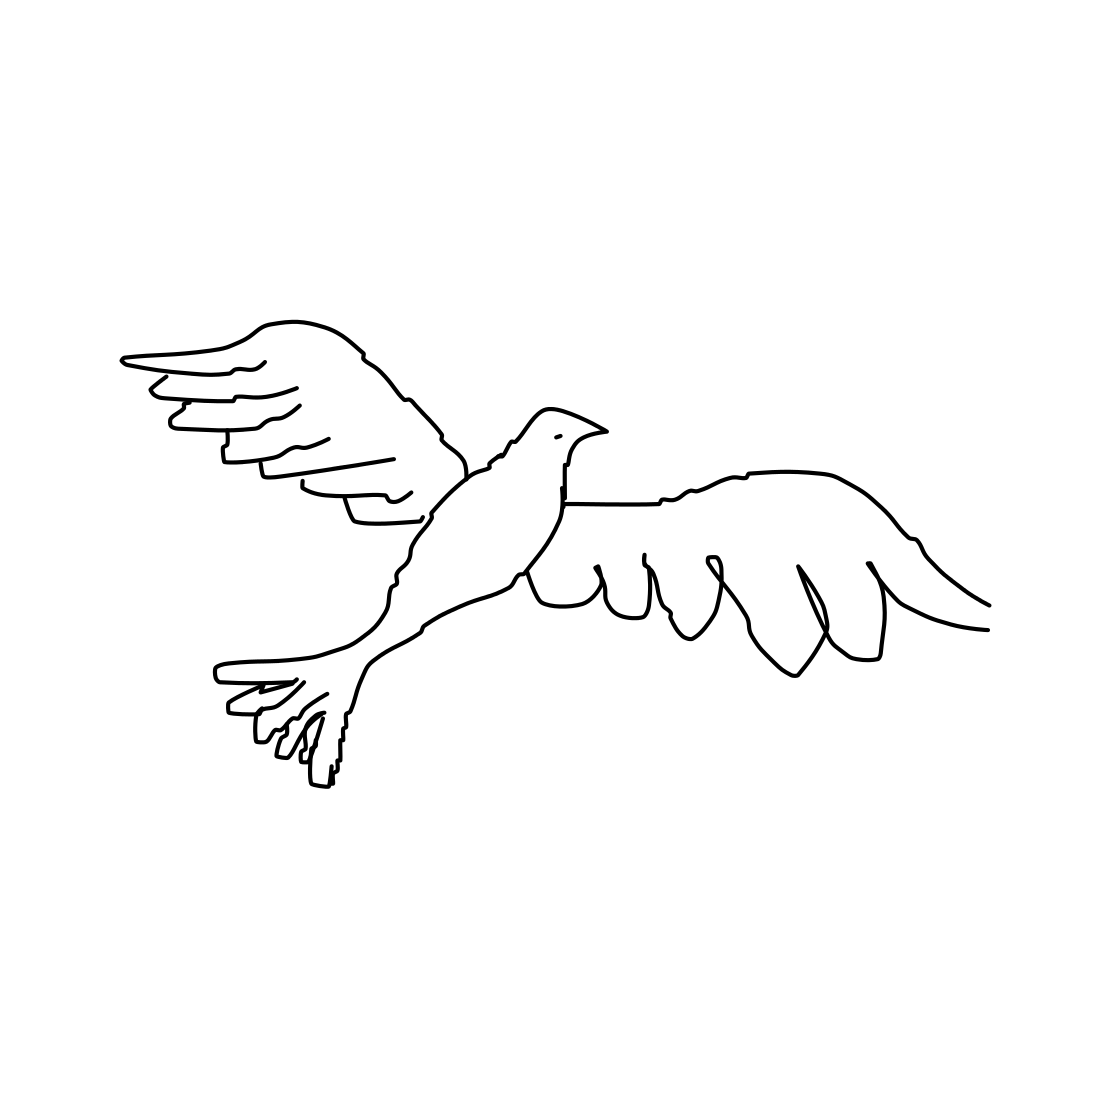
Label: seagull